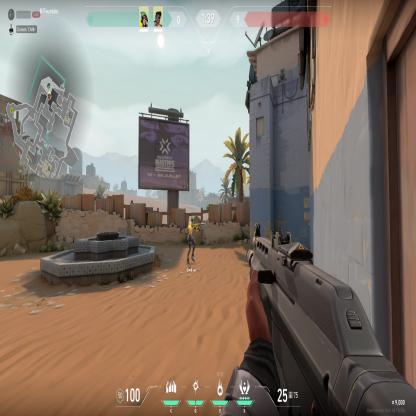
Label: teammate